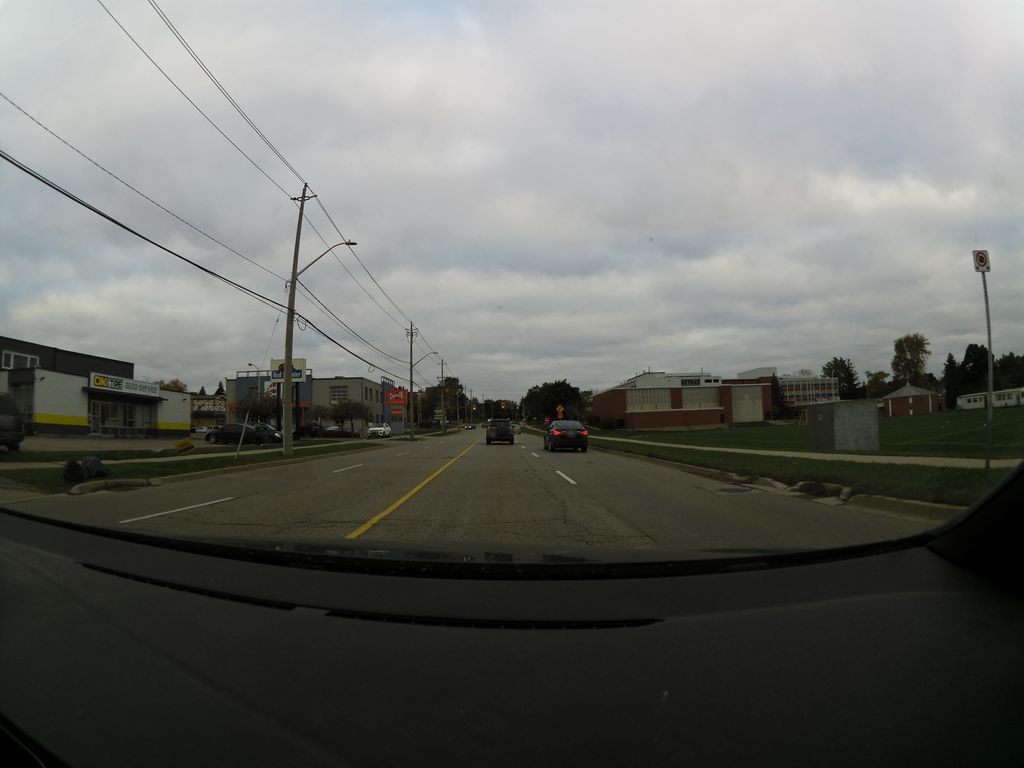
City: kitchener-waterloo